Question: I have a ViewPager with two Fragments , each Fragment has a GridView
Frag1.java
'''
public class Frag1 extends Fragment{
GridView grid;
@Override
public View onCreateView(LayoutInflater inflater, ViewGroup container,
Bundle savedInstanceState) {
return inflater.inflate(R.layout.frag1, container, false);
}
@Override
public void onActivityCreated(@Nullable Bundle savedInstanceState) {
super.onActivityCreated(savedInstanceState);
grid = (GridView) getActivity().findViewById(R.id.gridView1);
grid.setAdapter(new MyAdapter());
}
private class MyAdapter extends BaseAdapter {
private int ar []={R.drawable.ch1,R.drawable.ch2,R.drawable.ch3,R.drawable.ch4};
private LayoutInflater inflater;
@Override
public int getCount() {
return ar.length;
}
@Override
public Object getItem(int i) {
return ar[i];
}
@Override
public long getItemId(int i) {
return i;
}
@Override
public View getView(int i, View view, ViewGroup viewGroup) {
View v = view;
ViewHolder holder = null;
if(v == null) {
inflater = (LayoutInflater) getActivity().getSystemService(Context.LAYOUT_INFLATER_SERVICE);
v = inflater.inflate(R.layout.grid_layout, viewGroup, false);
holder = new ViewHolder();
v.setTag(holder);
}else{
holder = (ViewHolder) v.getTag();
}
holder.img = (ImageView)v.findViewById(R.id.imageView1);
holder.img.setBackgroundResource(ar[i]);
return v;
}
private class ViewHolder{
ImageView img;
}
}
'''
Frag2 is the same as Frag1 but with two different things
'''
@Override
public View onCreateView(LayoutInflater inflater, ViewGroup container,
Bundle savedInstanceState) {
// TODO Auto-generated method stub
return inflater.inflate(R.layout.frag, container, false);
}
private class MyAdapter extends BaseAdapter {
private int ar []={R.drawable.gmc1,R.drawable.gmc2,R.drawable.gmc3,R.drawable.gmc4};
......
}
'''
This is SecondActivity which contain the ViewPager
'''
@Override
protected void onCreate(Bundle savedInstanceState) {
super.onCreate(savedInstanceState);
setContentView(R.layout.activity_second);
pager = (ViewPager) findViewById(R.id.pager);
FragmentManager fm = getSupportFragmentManager();
adapter = new MyPagerAdapter(fm);
pager.setAdapter(adapter);
}
class MyPagerAdapter extends FragmentStatePagerAdapter {
public MyPagerAdapter(FragmentManager fm) {
super(fm);
}
@Override
public Fragment getItem(int position) {
Fragment frag;
if (position == 0) {
frag = new Frag1();
} else {
frag = new Frag2();
}
return frag;
}
@Override
public int getCount() {
// TODO Auto-generated method stub
return 2;
}
}
'''
The problem is ViewPage view only one page (Frag2) and when scroll the page it get a blank page

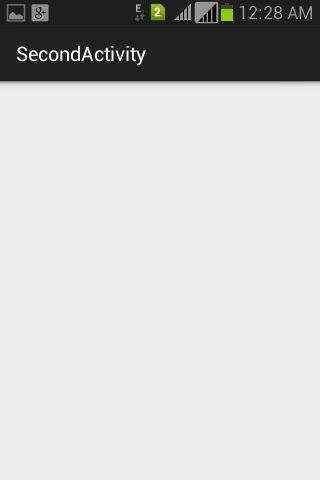
Answer: This is weird...
'''
@Override
public void onActivityCreated(@Nullable Bundle savedInstanceState) {
super.onActivityCreated(savedInstanceState);
grid = (GridView) getActivity().findViewById(R.id.gridView1);
grid.setAdapter(new MyAdapter());
}
'''
Why are you looking for gridView in Activity? Probably you should do this in your onCreateView without messing in onActivityCreated
'''
@Override
public View onCreateView(LayoutInflater inflater, ViewGroup container,
Bundle savedInstanceState) {
ViewGroup rootView = (ViewGroup) inflater.inflate(R.layout.frag, container, false);
grid = (GridView) rootView.findViewById(R.id.gridView1);
grid.setAdapter(new MyAdapter());
return rootView;
}
'''
You are calling
'''
getActivity().findViewById(R.id.gridView1);
'''
which is searching in Activity in your ViewPager (and as it is extended ViewGroup) in its childrens (fragment layouts). Both are calling gridView1, assuming this grid is attached only to Frag1, you are creating Frag1 with this view and setting Adapter with ch drawables. Then second fragment Frag2 is created, get from Activity GridView inflated earlier in Frag1 and still present on the screen (alive, not null) and set gmc adapter